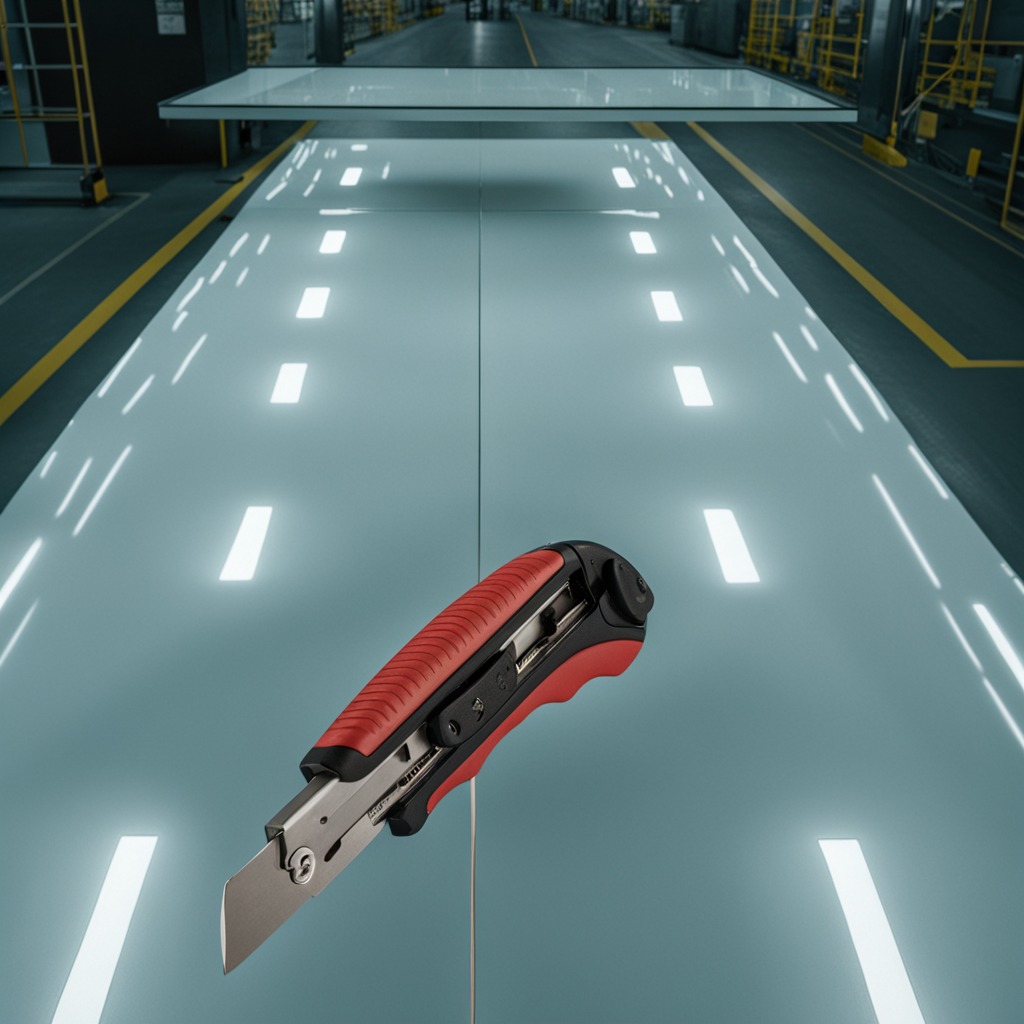
A utility knife is lying on a high-gloss table in a ship maintenance bay industrial lighting.